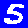
Digit: 5